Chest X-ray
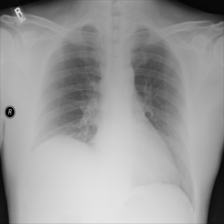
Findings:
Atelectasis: negative
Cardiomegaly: negative
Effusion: negative
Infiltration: negative
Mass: negative
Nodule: negative
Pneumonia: negative
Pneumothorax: negative
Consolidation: negative
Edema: negative
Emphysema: negative
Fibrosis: negative
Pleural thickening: negative
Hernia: negative